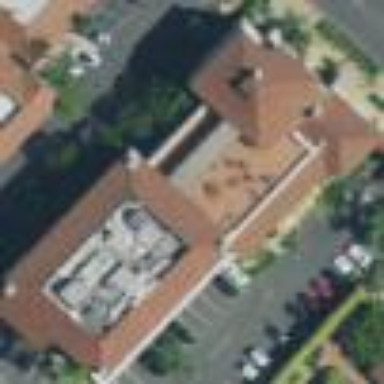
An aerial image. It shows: Bank building.